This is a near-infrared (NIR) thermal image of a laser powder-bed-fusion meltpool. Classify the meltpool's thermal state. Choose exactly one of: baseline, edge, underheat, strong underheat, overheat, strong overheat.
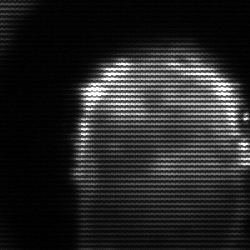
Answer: baseline